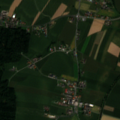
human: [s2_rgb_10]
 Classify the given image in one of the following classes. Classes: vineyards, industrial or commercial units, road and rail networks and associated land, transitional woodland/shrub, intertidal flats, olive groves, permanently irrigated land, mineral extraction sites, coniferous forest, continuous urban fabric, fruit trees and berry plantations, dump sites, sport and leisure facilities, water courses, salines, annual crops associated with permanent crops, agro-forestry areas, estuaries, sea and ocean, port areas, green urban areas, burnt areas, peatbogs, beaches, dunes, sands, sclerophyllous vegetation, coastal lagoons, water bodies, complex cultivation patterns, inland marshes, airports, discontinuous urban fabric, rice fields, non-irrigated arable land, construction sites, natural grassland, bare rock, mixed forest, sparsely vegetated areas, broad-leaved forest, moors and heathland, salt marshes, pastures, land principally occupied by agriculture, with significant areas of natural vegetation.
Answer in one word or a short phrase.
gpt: discontinuous urban fabric, non-irrigated arable land, mixed forest